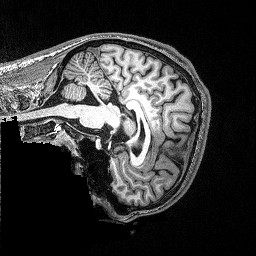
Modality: T1w
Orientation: sagittal
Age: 21
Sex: male
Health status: ill
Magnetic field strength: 3 T
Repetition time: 2.53 s
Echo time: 0.00331 s